Question: Given a description of the three-view drawing of a solid figure, find the maximum number of small cubes that the solid figure can be composed of when the three-view constraints are met.
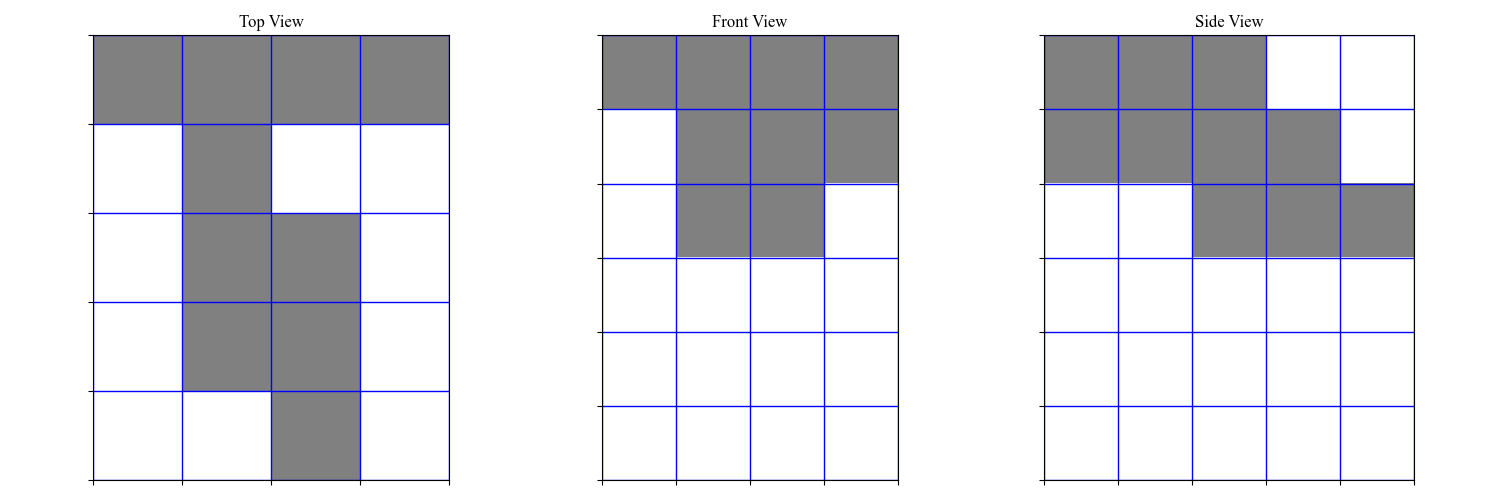
Answer: 20